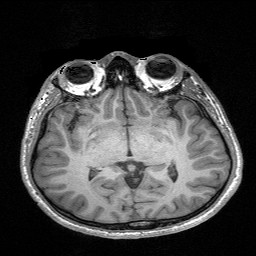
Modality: T1w
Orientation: coronal